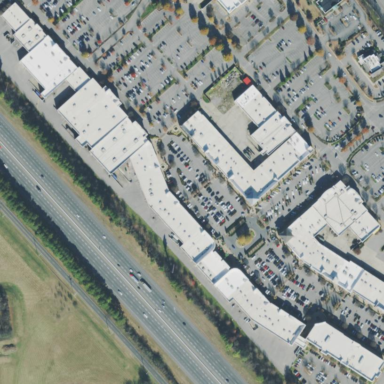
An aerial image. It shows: Commercial building.